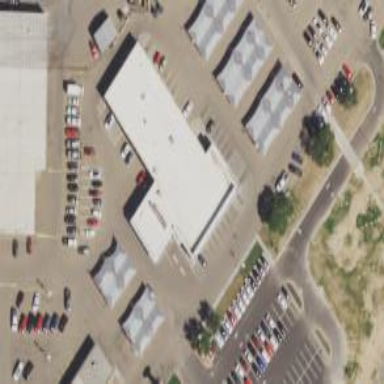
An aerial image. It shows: Car shop building.